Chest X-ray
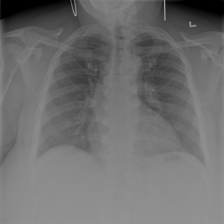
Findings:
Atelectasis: negative
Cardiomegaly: negative
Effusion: negative
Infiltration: negative
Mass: negative
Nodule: negative
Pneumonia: negative
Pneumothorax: negative
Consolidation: negative
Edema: negative
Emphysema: negative
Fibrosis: negative
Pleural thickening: negative
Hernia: negative